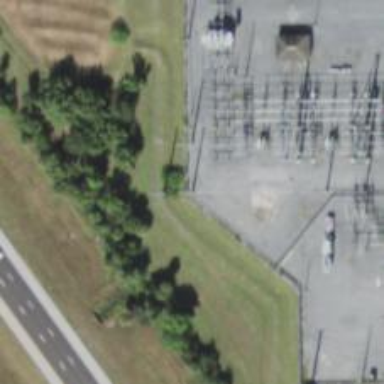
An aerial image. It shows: Power tower.